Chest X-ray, PA view. Patient: 64 years old, sex M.
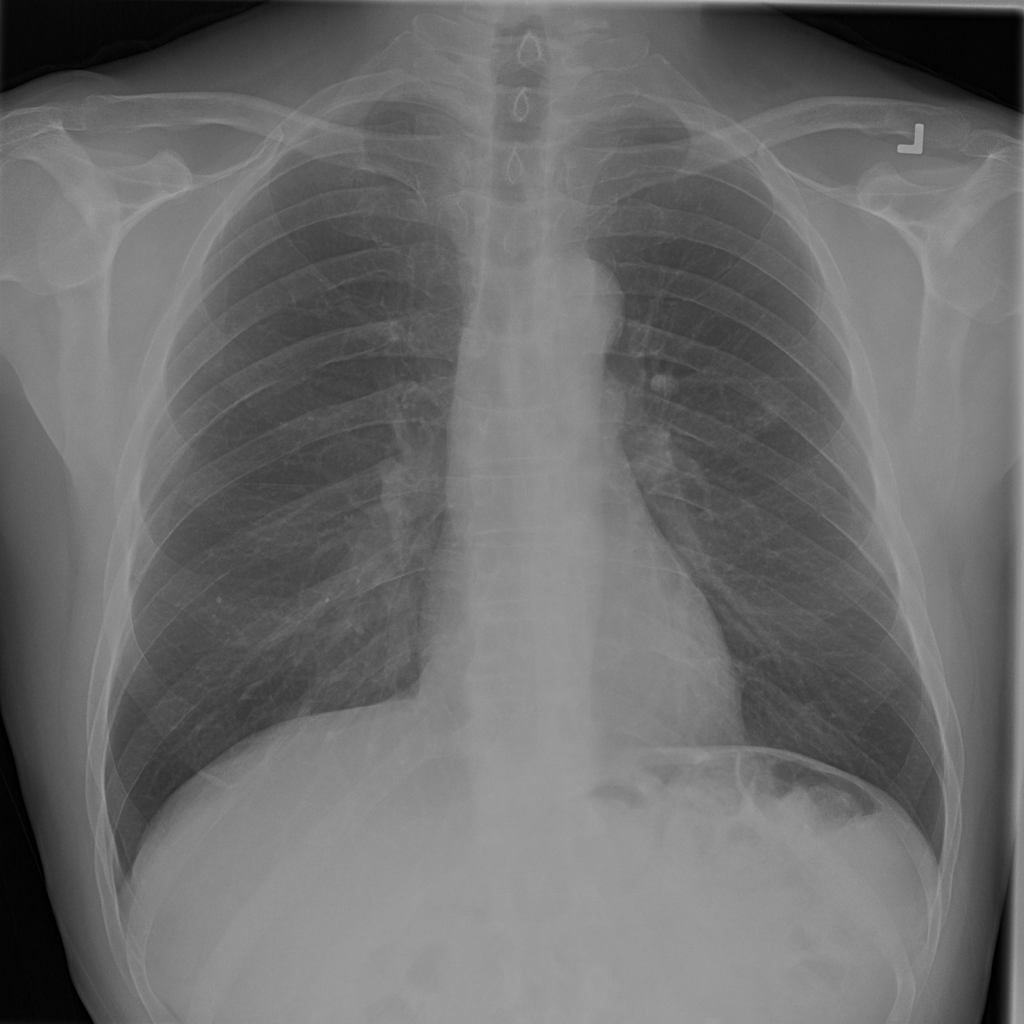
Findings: Infiltration